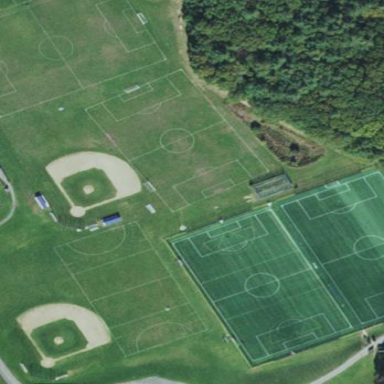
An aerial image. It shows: Soccer pitch for leisureland activities.